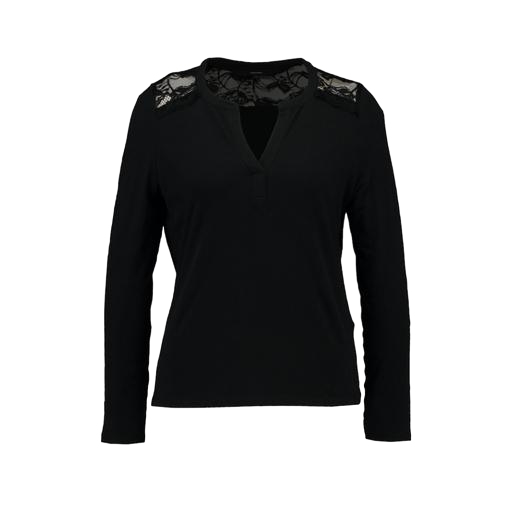
black lace-sleeve v-neck top only macy, black lace-yoke jersey t-shirt, black lace-yoke jersey tee, white background